Question: I run a query sometimes and it just hangs. I go look at processes in the Activity Monitor (SQL Server 2008 R2) and it shows it and just that the transaction is open and it hoses the entire server.
This makes no sense, even if this was a long running query it should at some point time out one would assume.
I do a trace on it and it shows this:

Any suggestions?
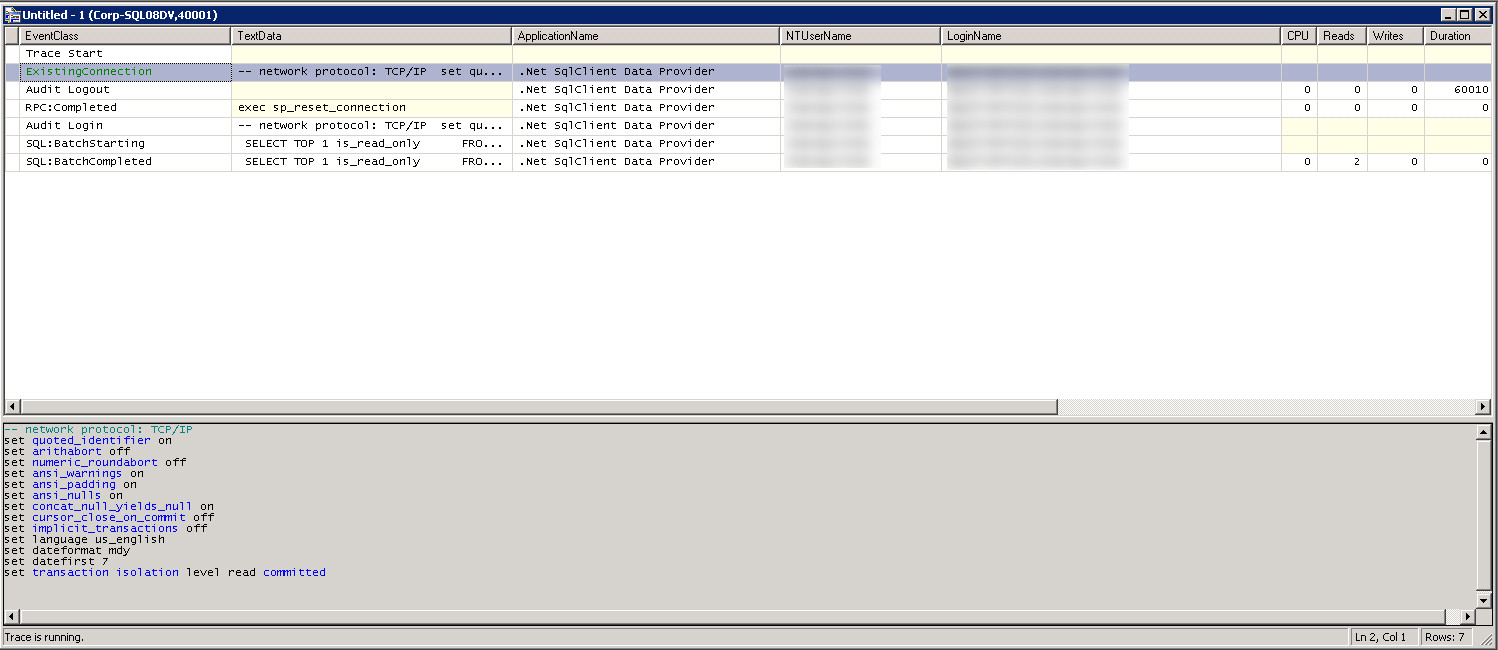
Answer: '''
BEGIN TRANSACTION
INSERT INTO ... VALUES ...
GO
'''
Forgetful Fred has opened a transaction and went to lunch. There is nothing to timeout as there is no request active. The user must explcitly commit or rollback, eventually. An adminsitrator can forcefully terminate the offending session using <URL>.
More convoluted scenarios can occur even when the user issue a COMMIT, if distributed transactions are involved, see <URL>.